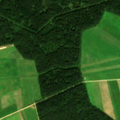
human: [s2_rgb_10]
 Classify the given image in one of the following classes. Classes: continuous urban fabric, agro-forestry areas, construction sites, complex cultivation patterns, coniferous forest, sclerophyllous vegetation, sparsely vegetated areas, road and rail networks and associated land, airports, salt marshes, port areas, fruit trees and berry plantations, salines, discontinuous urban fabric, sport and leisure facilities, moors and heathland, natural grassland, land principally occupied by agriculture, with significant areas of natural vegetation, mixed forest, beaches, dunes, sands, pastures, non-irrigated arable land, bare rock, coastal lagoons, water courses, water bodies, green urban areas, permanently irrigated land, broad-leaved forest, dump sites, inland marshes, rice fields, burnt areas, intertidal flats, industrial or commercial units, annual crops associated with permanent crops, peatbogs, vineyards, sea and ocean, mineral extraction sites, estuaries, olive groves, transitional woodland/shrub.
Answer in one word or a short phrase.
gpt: non-irrigated arable land, pastures, coniferous forest